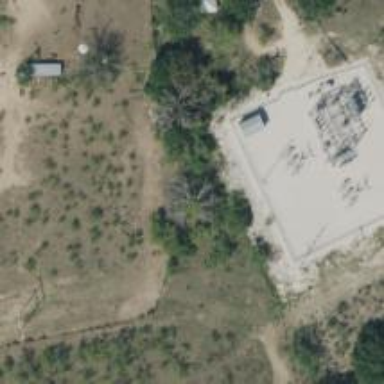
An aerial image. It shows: Outdoor distribution-level power substation enclosed by fence.